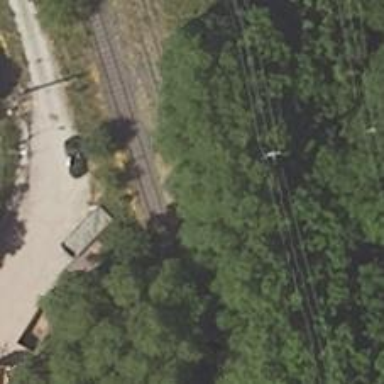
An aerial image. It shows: Disused railway yard.